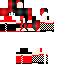
A female human skin with medium skin, wearing red long hair dressed in a red hoodie and red pants, featuring a closed mouth.